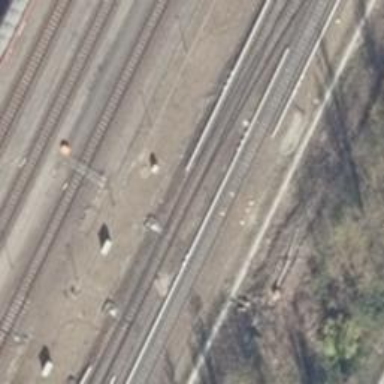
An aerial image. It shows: Railway switch with the turnout pointing to the right.